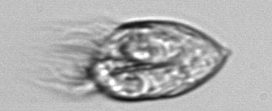
Label: Strombidium_morphotype1